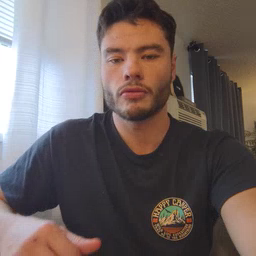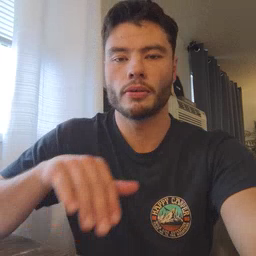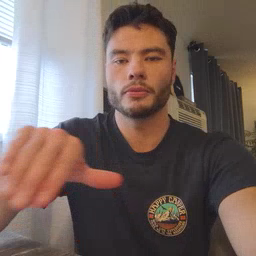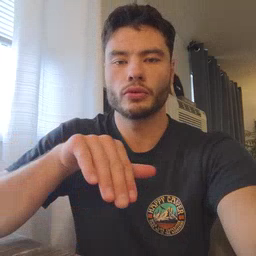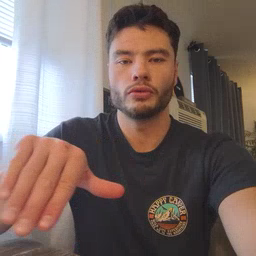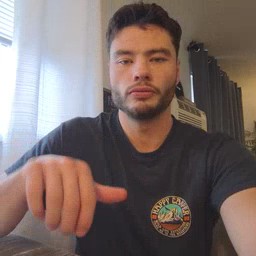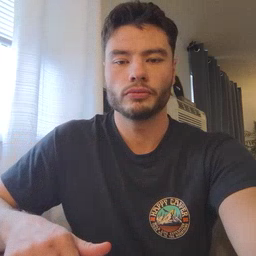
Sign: pool